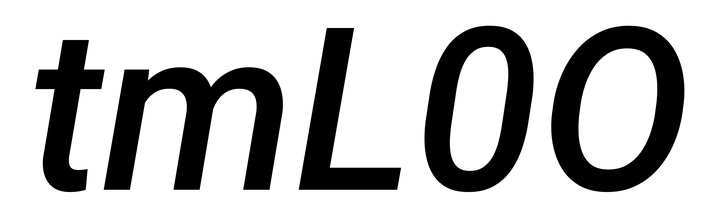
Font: Roboto-Italic_Medium_Italic